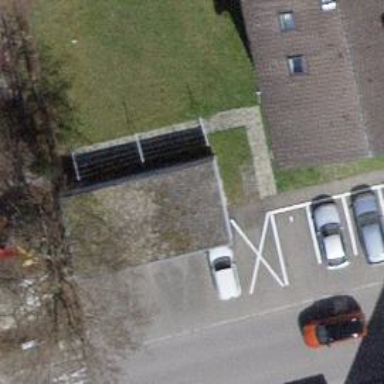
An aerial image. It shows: Group of garages.